Field crop: maize
Growth stage: 1
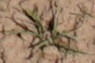
Species: lolium